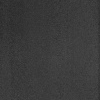
Atmospheric dust classification: dusty